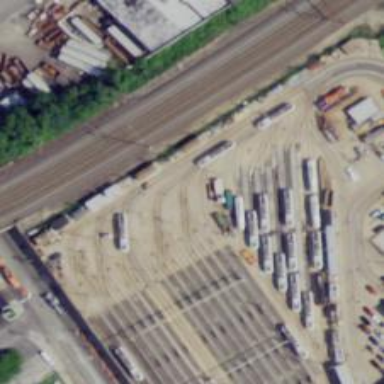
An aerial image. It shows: Tram railway service yard with electrified contact line.